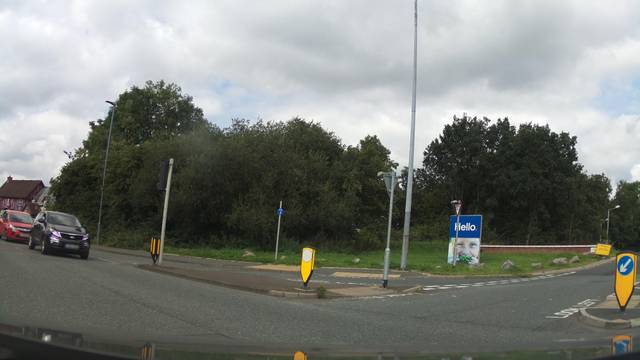
Region: United Kingdom
Coordinates: 54.896, -2.896